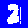
Digit: 2